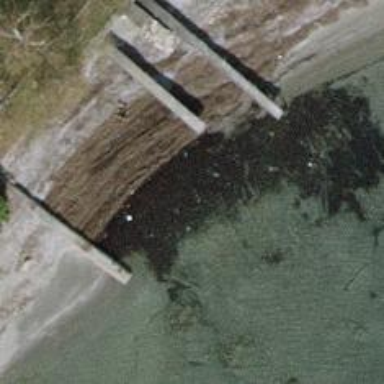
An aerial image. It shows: Man-made pier.